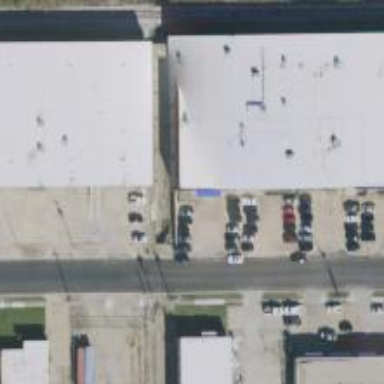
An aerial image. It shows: Warehouse.